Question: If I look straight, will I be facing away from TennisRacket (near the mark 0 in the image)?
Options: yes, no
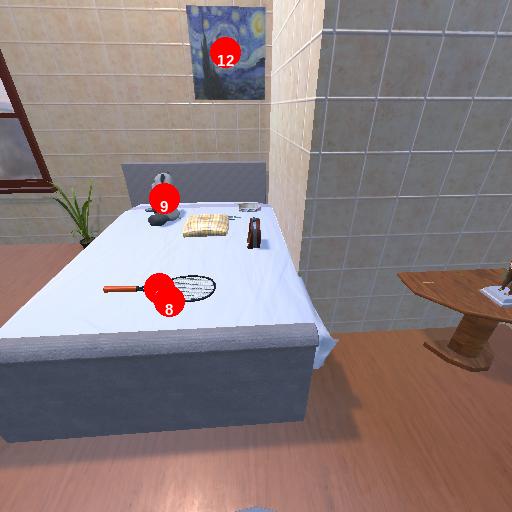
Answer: yes